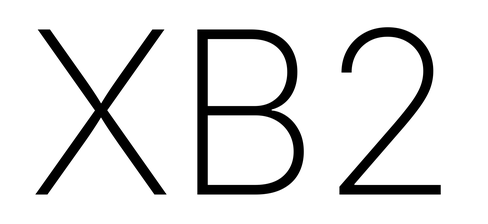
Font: Inter_ExtraLight